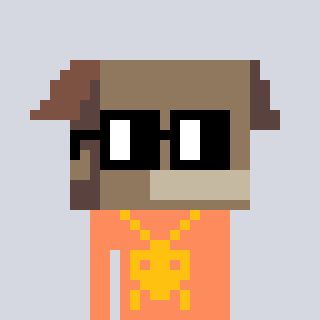
a pixel art character with square black glasses, a box-shaped head and a peachy-colored body on a cool background